Field crop: maize
Growth stage: 2
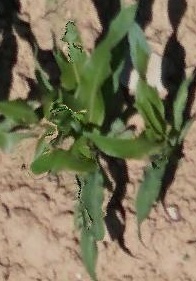
Species: maize